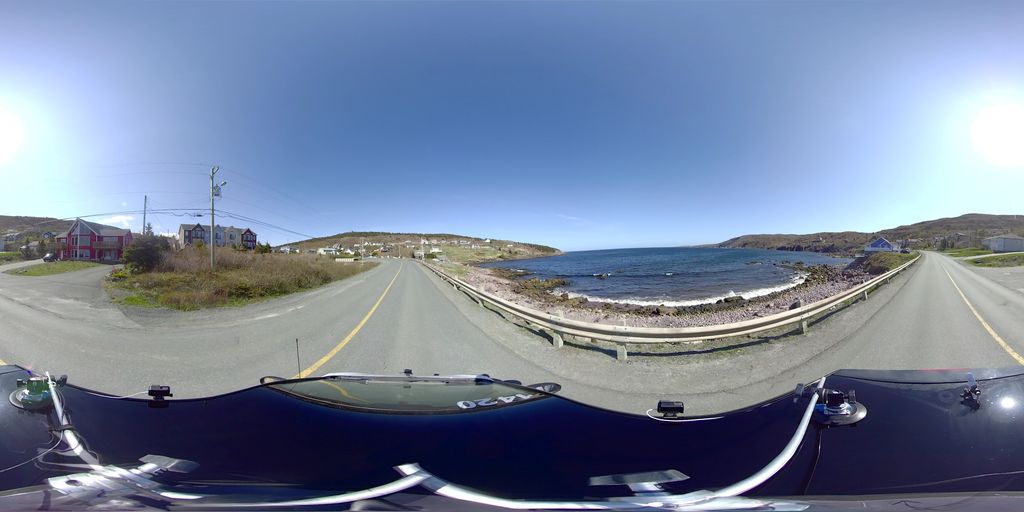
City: st_johns